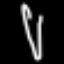
Label: fork